Field crop: tomato
Growth stage: 1
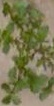
Species: portulaca